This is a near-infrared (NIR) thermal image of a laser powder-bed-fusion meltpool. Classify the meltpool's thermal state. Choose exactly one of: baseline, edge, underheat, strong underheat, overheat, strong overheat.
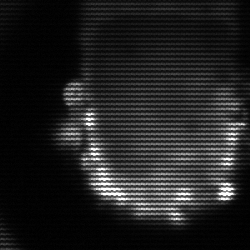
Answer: baseline